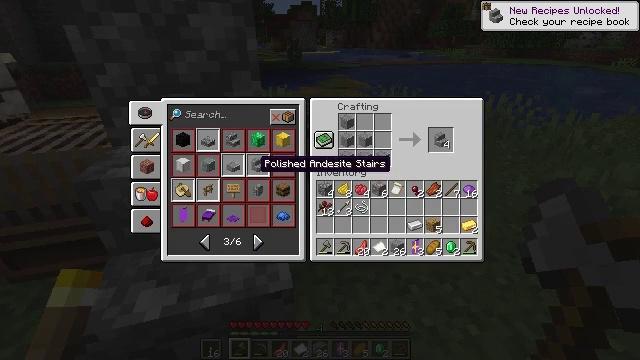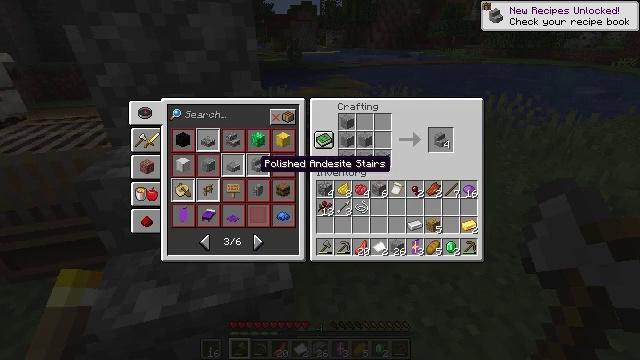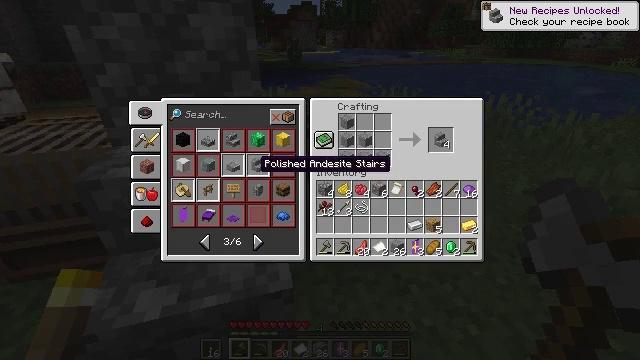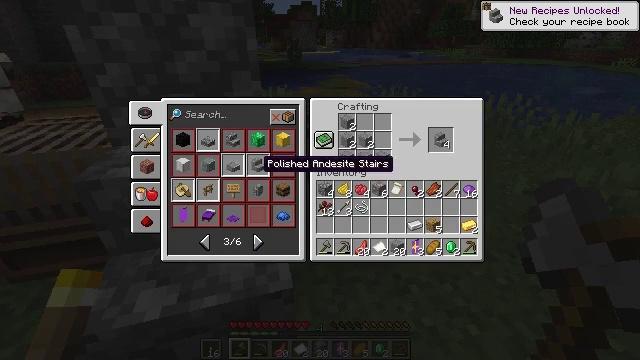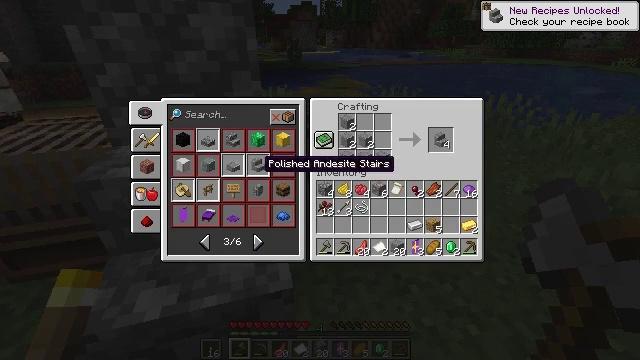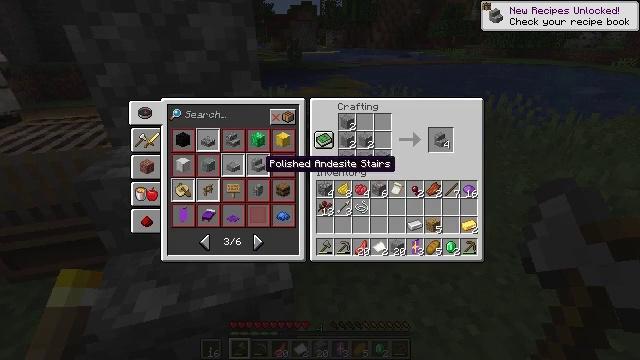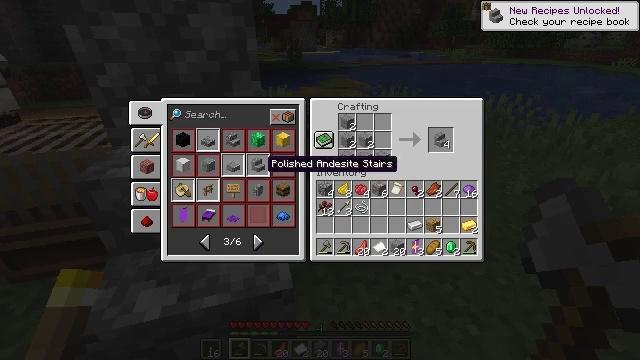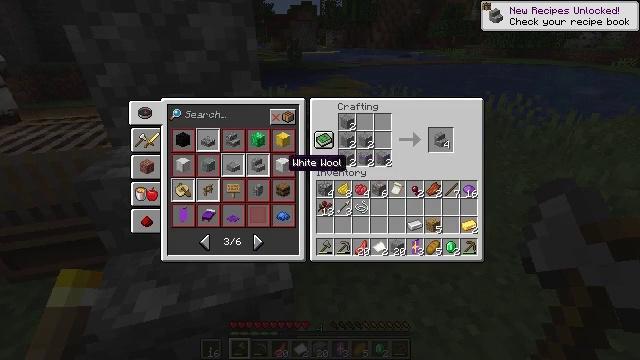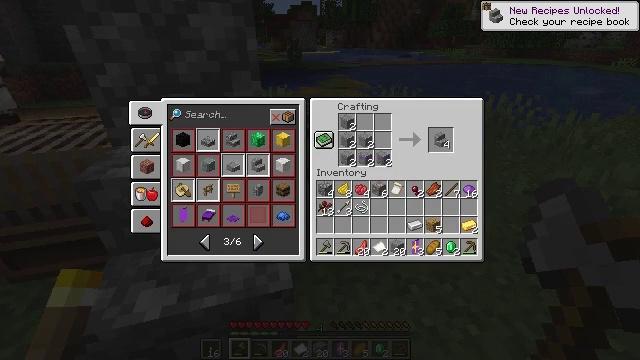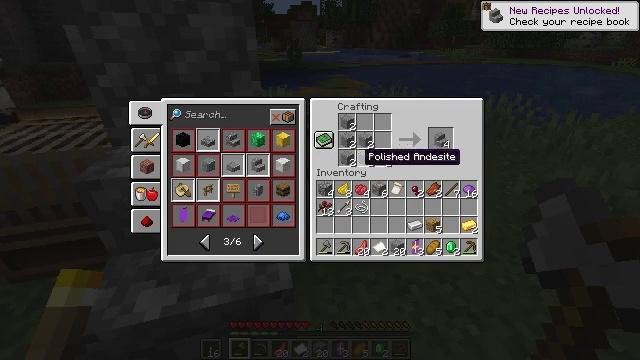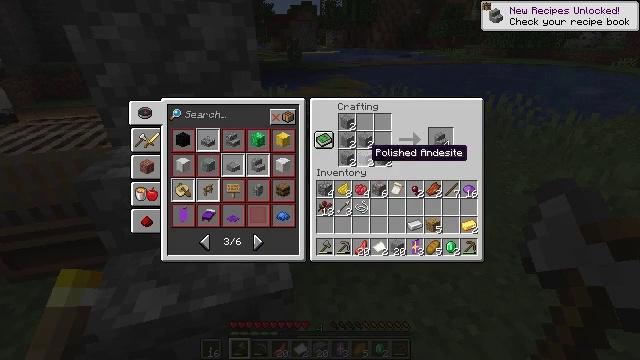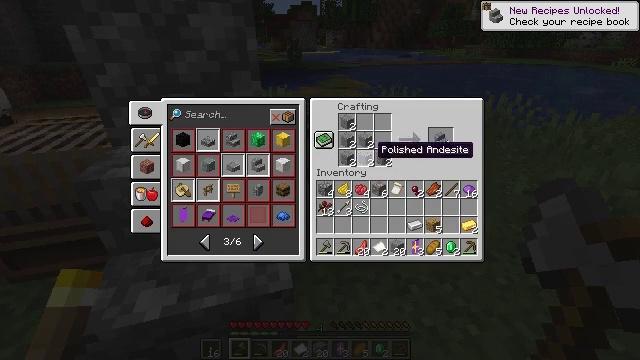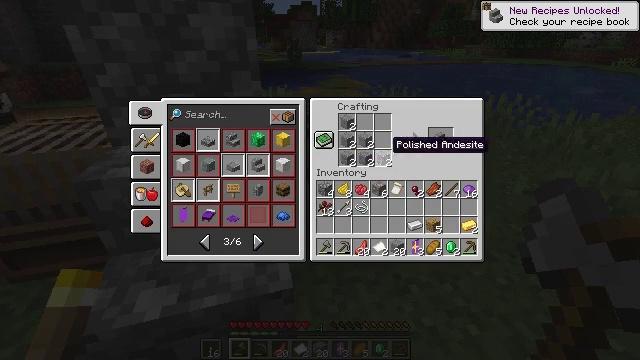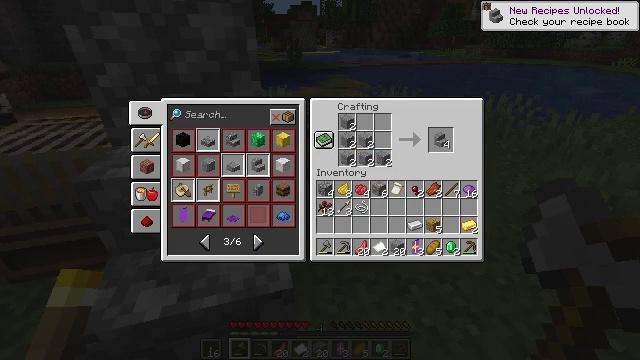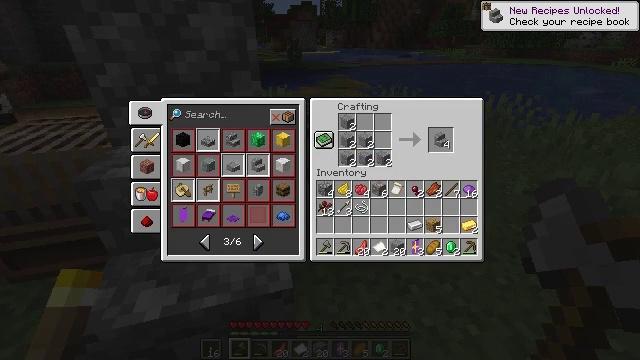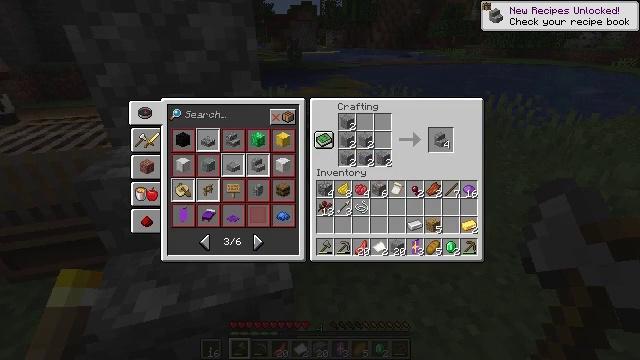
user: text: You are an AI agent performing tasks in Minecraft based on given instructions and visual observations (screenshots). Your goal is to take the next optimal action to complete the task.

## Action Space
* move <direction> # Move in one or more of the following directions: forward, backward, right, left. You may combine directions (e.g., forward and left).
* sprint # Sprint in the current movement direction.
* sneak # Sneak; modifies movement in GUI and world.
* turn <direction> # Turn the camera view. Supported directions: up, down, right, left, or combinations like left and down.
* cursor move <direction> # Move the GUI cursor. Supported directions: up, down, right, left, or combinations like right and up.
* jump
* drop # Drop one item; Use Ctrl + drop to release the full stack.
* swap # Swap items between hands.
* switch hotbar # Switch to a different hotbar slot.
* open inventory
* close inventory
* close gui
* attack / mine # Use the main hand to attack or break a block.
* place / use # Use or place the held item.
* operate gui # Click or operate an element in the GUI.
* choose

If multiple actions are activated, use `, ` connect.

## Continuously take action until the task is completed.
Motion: motion action
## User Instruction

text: Make a set of polished andesite stairs on the crafting table.
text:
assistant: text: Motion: no_op
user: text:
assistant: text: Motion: no_op
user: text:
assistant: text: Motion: no_op
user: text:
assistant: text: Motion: no_op
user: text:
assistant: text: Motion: no_op
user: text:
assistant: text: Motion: no_op
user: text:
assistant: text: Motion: cursor move right
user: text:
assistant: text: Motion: cursor move right
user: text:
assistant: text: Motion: cursor move right
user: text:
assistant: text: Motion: no_op
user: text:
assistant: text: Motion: no_op
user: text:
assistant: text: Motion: cursor move right
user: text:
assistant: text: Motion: cursor move right
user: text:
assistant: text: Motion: cursor move right
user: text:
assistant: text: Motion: no_op
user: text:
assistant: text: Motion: no_op
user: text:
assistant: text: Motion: no_op
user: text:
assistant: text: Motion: no_op
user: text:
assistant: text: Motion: no_op
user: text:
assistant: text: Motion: cursor move right
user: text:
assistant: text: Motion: cursor move left
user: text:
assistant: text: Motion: cursor move left and down
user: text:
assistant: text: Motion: cursor move left and down
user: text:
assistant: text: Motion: cursor move left
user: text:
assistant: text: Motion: no_op
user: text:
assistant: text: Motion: cursor move left
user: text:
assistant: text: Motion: no_op
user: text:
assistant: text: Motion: cursor move left
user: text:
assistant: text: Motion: no_op
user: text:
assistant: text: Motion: no_op